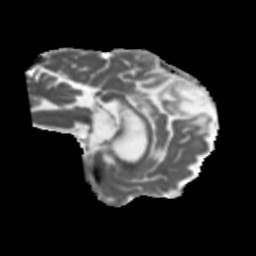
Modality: MD
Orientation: sagittal
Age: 63
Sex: female
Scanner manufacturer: siemens
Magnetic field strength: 3 T
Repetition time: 5.47 s
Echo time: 0.0854 s